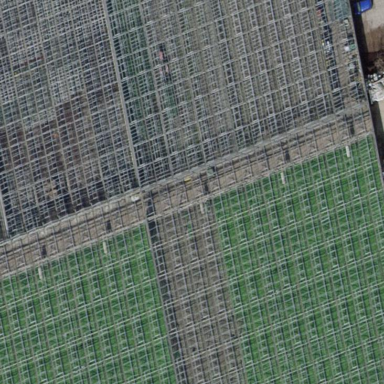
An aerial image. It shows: Greenhouse.